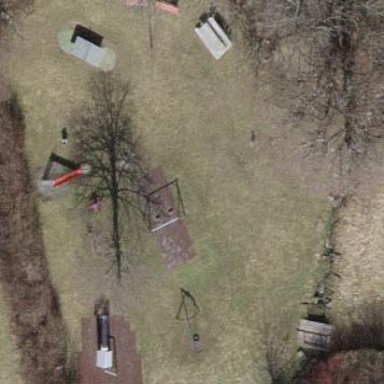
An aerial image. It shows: Playground area for leisure land.